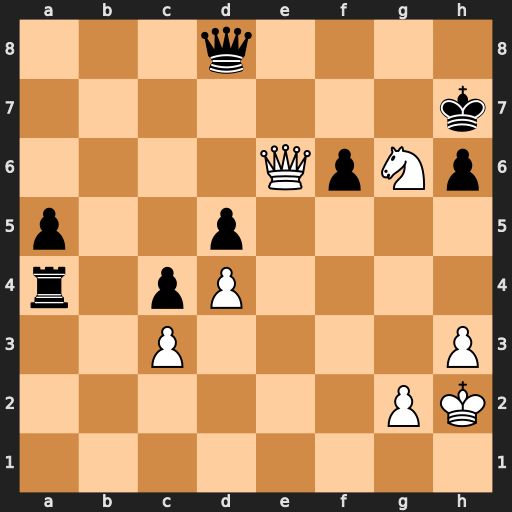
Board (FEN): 3q4/7k/4QpNp/p2p4/r1pP4/2P4P/6PK/8
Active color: w
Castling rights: -
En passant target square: -
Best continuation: Qf7#